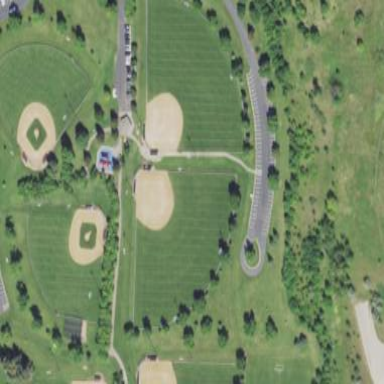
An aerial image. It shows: Baseball pitch for leisure and sports activities.